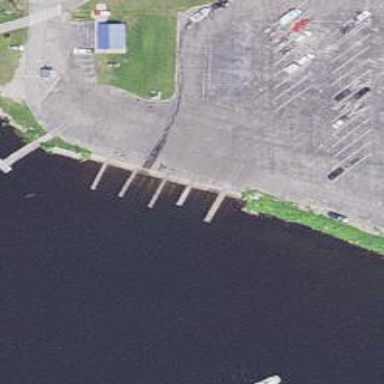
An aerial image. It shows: Slipway on leisure land.